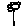
Label: flower